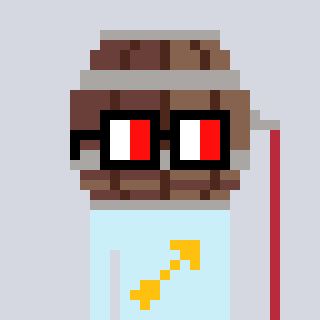
a pixel art character with square glasses with black frames and red eyes, a wine barrel-shaped head and a cold-colored body on a cool background